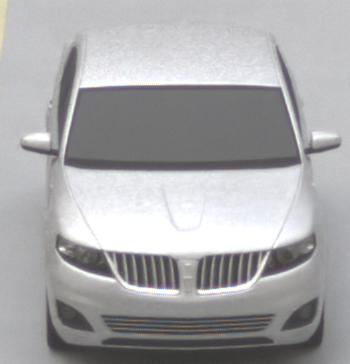
Make: Lincoln
Model: MKS
Detailed model: -
Model produced from: 2008
Model produced until: 2011
Doors: 4
Color: white
Road condition: dry road
Daytime: morning or afternoon
Contrast: low contrast